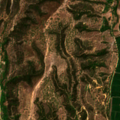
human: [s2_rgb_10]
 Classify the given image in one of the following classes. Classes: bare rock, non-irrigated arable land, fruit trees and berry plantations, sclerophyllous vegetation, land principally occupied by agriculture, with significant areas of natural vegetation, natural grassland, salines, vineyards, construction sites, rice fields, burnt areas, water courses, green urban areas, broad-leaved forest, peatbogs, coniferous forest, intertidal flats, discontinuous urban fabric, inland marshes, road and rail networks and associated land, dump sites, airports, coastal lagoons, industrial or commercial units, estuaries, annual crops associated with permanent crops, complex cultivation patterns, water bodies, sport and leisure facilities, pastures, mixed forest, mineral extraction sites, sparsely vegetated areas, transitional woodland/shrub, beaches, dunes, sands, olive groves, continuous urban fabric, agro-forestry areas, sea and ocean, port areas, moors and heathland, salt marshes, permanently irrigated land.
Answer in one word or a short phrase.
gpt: non-irrigated arable land, rice fields, transitional woodland/shrub